Brain MRI, t1w sequence, axial 2D slice.
Patient: age 25, sex F, weight 78 kg, height 1.78 m
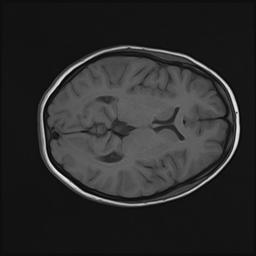